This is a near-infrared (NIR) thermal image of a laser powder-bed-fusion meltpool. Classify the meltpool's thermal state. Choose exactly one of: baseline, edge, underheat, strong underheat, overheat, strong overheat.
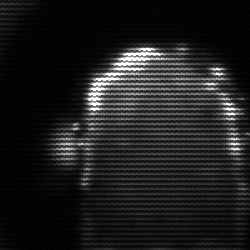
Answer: baseline